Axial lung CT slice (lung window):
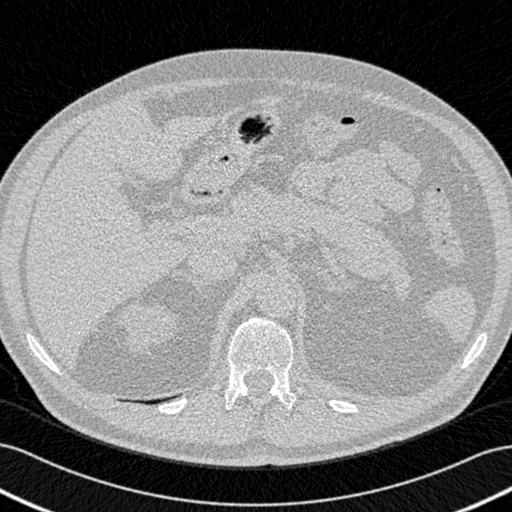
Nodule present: no